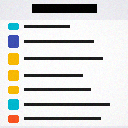
Screen state: on